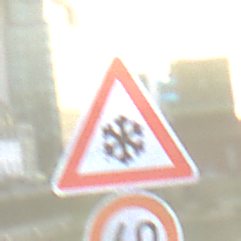
Verkehrszeichen: SchneeOderEisglaette
Zusatzzeichen unten: Geschwindigkeit60
Umgebung: Outdoor, Urban
Tageszeit: SunriseSunset
Wetter: PartlyCloudy
Licht: Natural
Jahreszeit: NotSpecified
Kontrast: LowContrast